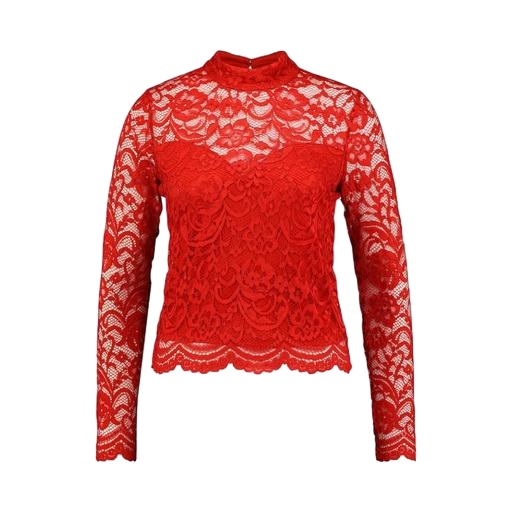
red plus mock neck scallop lace, red laced high-neck blouse, red shayna mock-turtleneck lace top, white background